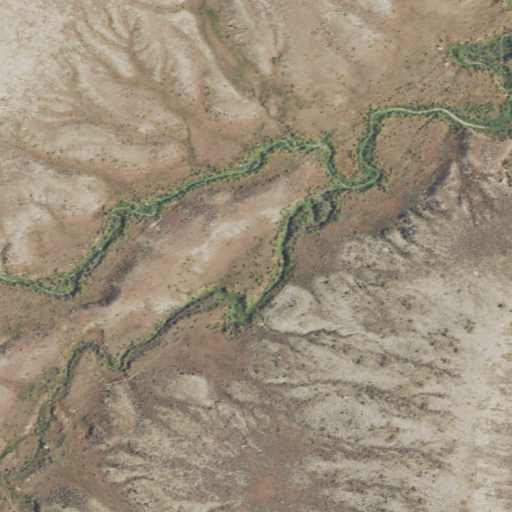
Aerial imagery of valley in Wyoming named Werland Draw containing only shrub